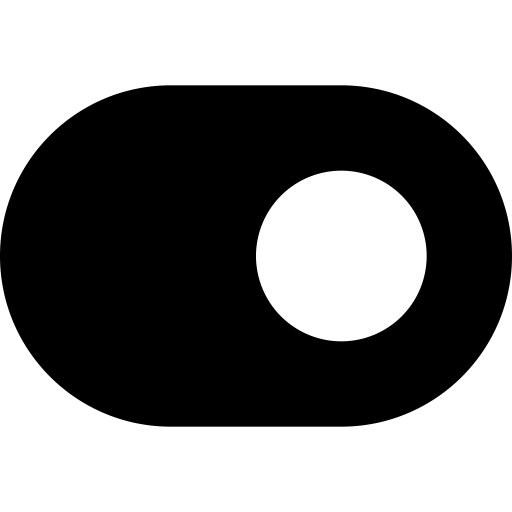
Tags: icon, FontAwesome, fa-icon, solid, toggle, on